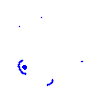
Particle: pion